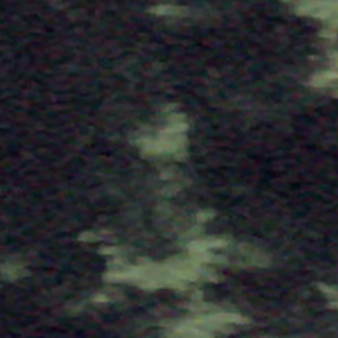
Label: other